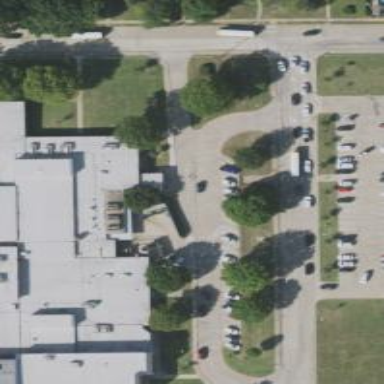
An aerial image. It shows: Parking space.